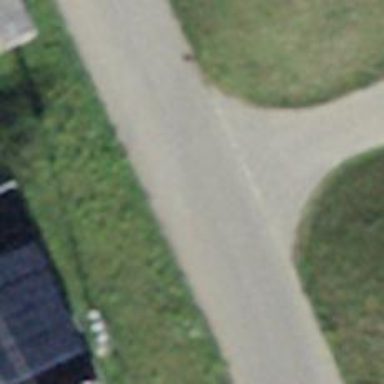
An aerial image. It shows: Paved service road.